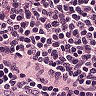
Metastatic tissue present: no